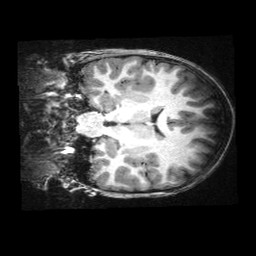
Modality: T1w
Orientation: coronal
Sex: male